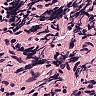
Metastatic tissue present: no